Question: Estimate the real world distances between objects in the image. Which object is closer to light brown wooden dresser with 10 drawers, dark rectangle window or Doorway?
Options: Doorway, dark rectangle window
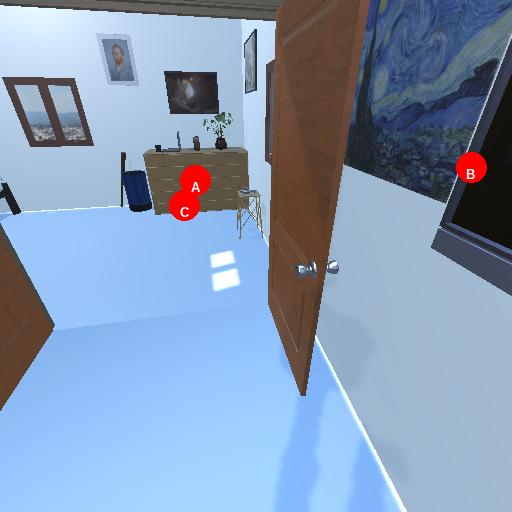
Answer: Doorway